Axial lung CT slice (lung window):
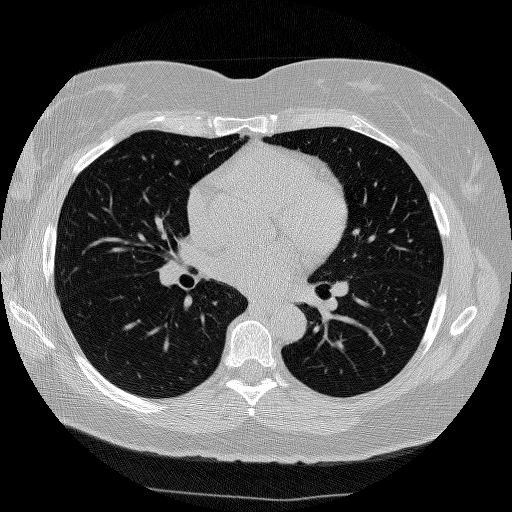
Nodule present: no